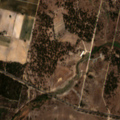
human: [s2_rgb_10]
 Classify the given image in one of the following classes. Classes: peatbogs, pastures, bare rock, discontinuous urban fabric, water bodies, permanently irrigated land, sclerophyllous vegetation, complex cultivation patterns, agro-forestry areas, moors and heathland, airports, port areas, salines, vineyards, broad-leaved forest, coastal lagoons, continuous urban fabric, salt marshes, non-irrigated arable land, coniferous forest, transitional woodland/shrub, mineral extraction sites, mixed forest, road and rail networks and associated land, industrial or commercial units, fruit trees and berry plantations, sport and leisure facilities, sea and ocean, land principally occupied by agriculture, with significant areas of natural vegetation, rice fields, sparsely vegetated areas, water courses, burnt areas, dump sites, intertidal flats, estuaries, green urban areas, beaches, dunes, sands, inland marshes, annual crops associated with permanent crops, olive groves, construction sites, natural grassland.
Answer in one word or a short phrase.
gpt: permanently irrigated land, vineyards, pastures, agro-forestry areas, broad-leaved forest, transitional woodland/shrub